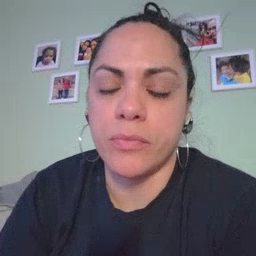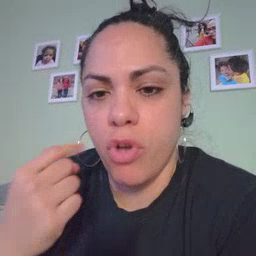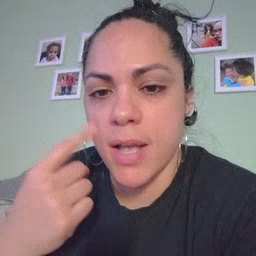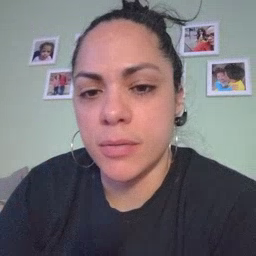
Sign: cry